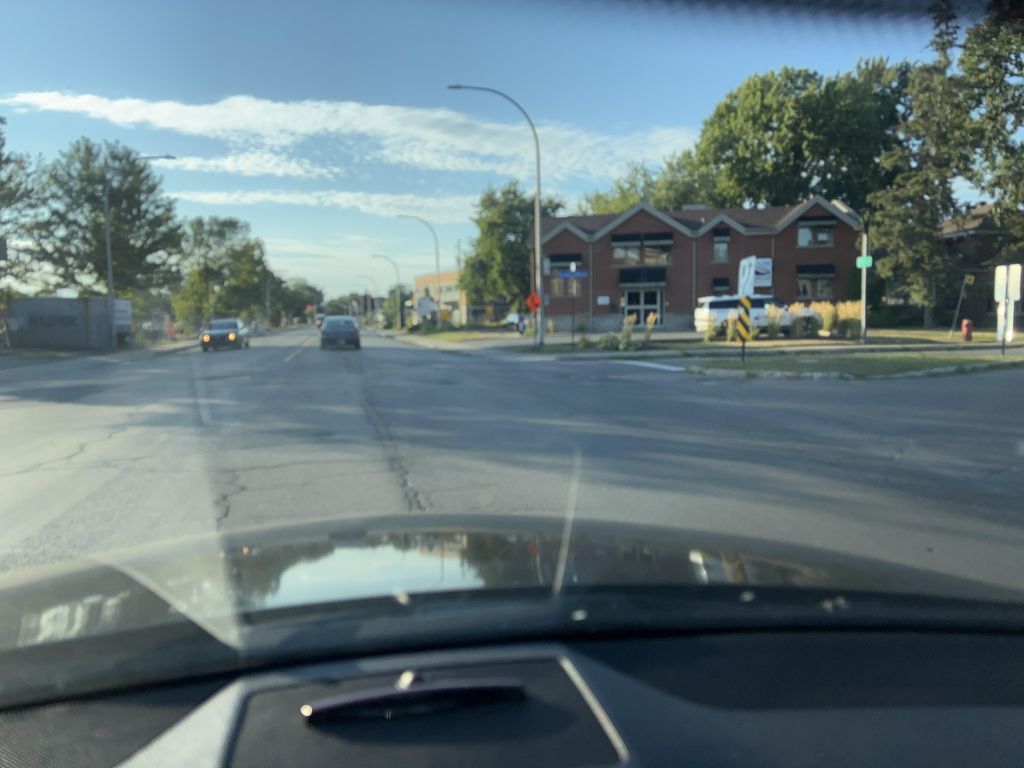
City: montreal